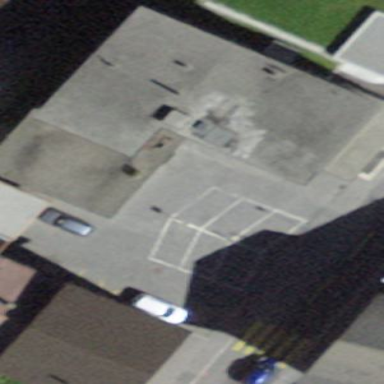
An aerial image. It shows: Building with tile roof.